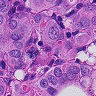
Metastatic tissue present: yes